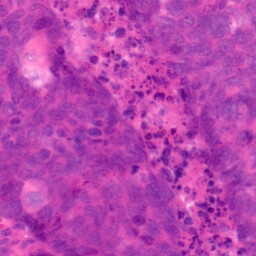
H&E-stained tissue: Colon